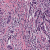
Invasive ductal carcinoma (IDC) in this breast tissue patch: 1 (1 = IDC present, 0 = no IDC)